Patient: sex F, age 36
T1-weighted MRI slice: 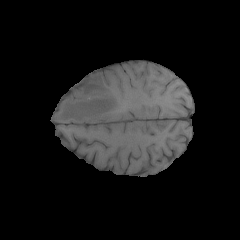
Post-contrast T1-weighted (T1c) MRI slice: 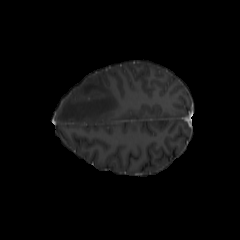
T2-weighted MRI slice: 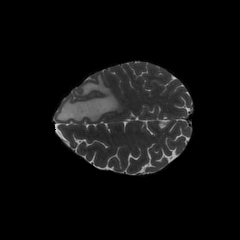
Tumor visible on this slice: yes
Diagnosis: Glioblastoma, IDH-wildtype
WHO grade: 4